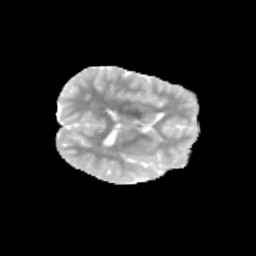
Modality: MD
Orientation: axial
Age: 9
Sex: female
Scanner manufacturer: siemens
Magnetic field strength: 3 T
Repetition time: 3.8 s
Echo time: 0.07 s